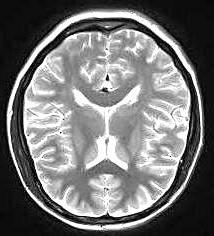
Label: notumor